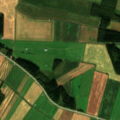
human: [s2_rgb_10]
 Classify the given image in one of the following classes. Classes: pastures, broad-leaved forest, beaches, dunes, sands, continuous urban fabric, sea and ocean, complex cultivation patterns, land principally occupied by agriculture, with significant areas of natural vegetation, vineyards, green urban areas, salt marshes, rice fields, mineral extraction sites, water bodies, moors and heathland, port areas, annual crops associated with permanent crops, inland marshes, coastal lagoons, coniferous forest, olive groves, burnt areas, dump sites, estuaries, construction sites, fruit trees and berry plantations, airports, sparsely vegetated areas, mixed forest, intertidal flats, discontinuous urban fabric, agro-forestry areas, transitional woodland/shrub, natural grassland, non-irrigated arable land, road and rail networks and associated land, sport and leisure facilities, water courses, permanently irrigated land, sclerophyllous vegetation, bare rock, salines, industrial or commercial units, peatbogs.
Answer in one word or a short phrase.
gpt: non-irrigated arable land, land principally occupied by agriculture, with significant areas of natural vegetation, coniferous forest, transitional woodland/shrub